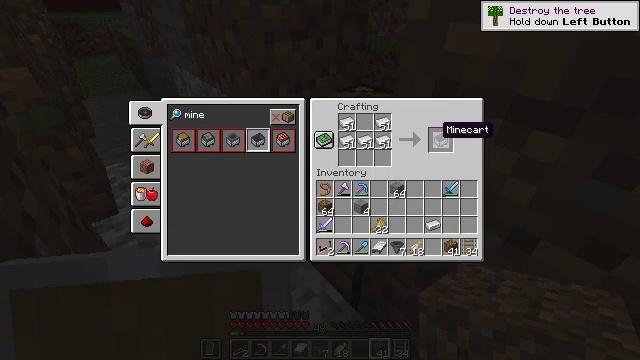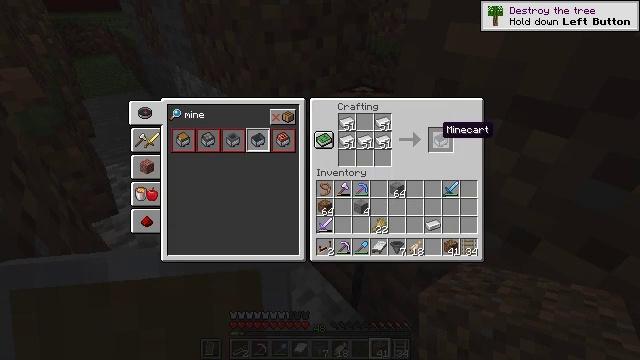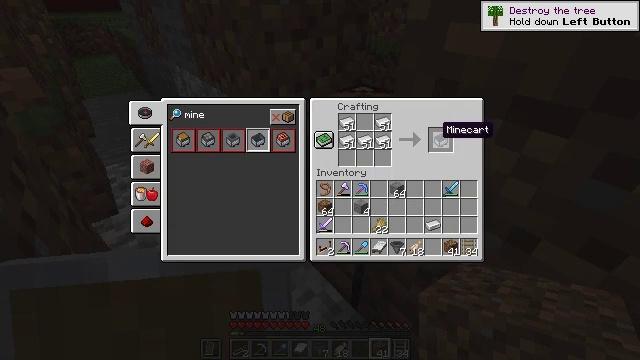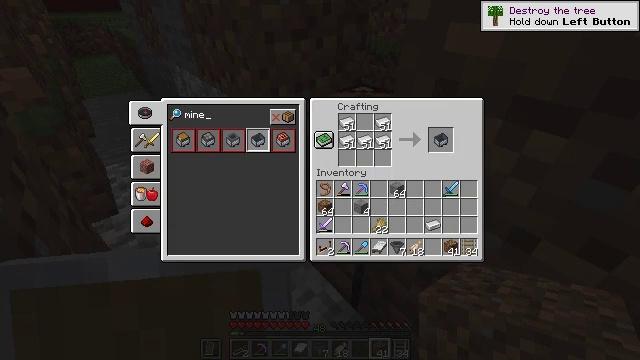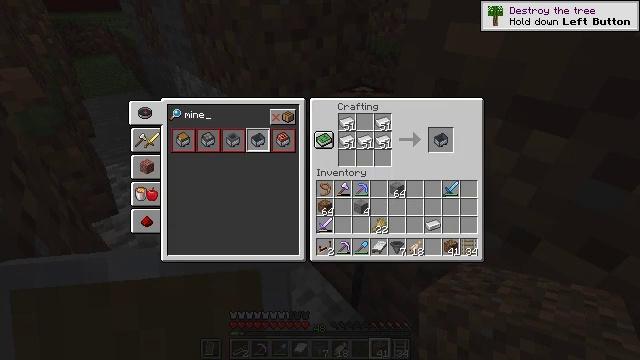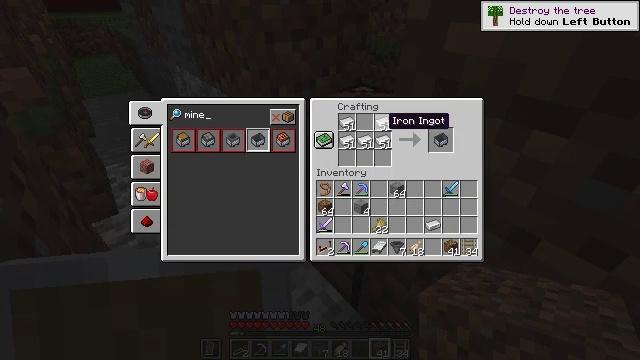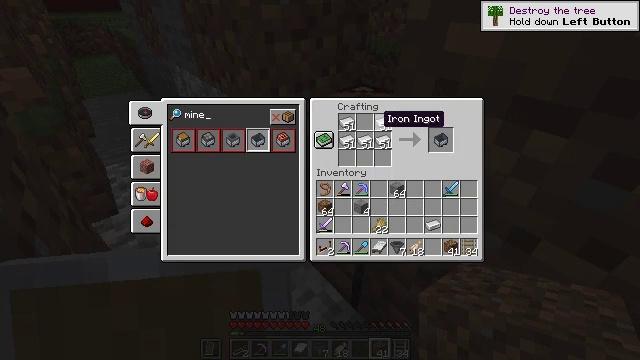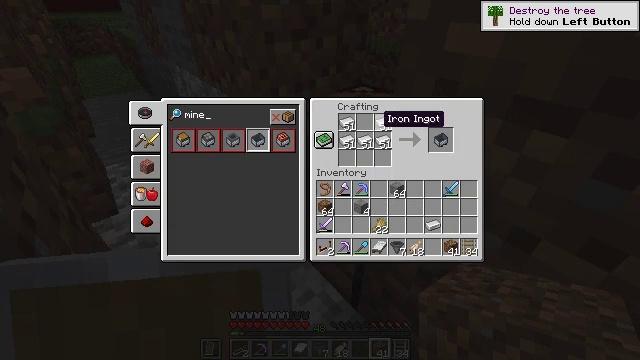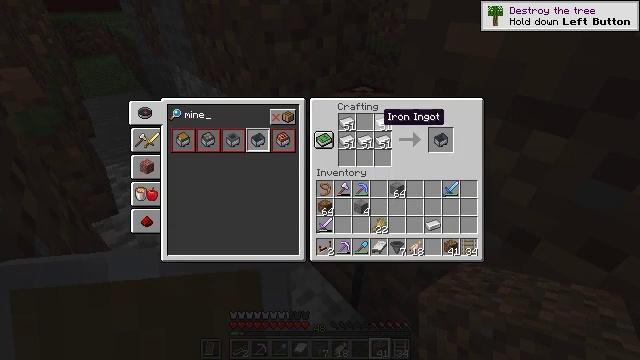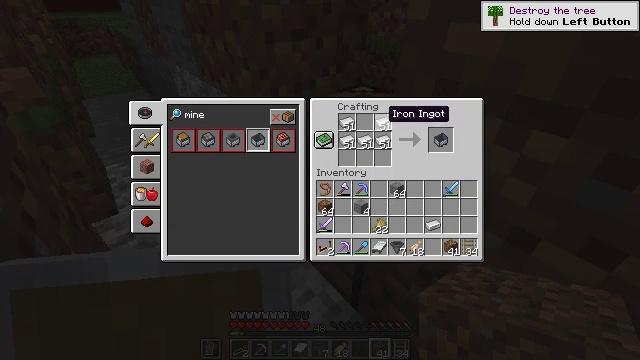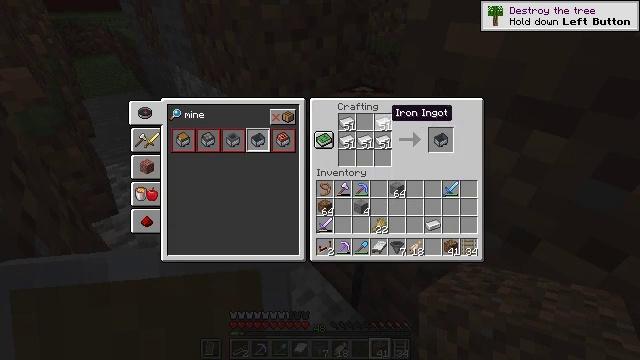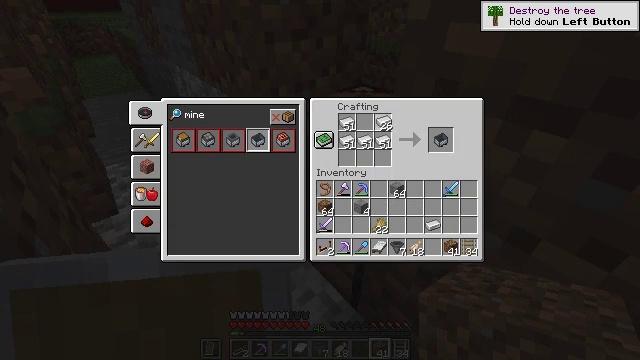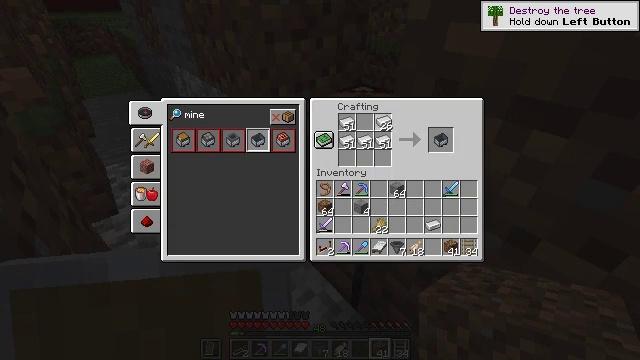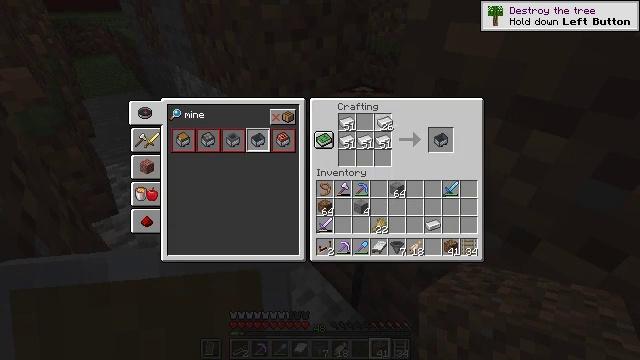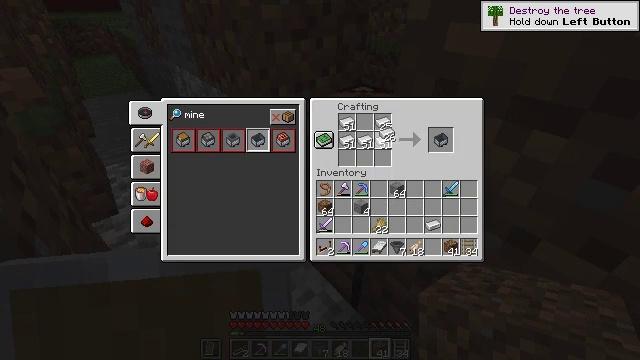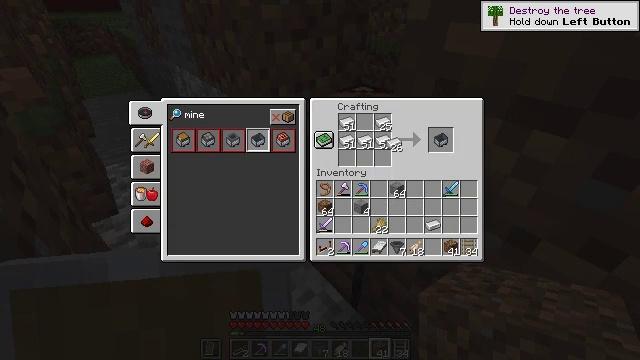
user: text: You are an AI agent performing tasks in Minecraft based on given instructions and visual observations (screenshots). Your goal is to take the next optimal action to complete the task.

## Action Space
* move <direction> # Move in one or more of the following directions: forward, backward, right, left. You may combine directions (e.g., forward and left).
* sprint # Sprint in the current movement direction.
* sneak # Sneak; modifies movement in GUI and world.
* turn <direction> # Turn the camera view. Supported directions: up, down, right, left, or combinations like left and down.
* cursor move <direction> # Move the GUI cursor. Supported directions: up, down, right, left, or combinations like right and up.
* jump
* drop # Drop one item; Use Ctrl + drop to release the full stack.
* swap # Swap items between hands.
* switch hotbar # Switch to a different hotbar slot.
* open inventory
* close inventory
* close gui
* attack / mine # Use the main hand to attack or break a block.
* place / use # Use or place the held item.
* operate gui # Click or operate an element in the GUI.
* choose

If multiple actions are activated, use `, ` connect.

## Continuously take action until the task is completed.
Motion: motion action
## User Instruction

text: Assemble a minecart with iron ingots at the crafting table.
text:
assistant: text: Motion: no_op
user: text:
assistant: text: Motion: no_op
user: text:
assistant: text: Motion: cursor move left
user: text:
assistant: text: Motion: cursor move left
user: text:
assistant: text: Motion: cursor move left
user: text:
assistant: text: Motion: no_op
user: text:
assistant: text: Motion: no_op
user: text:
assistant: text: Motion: no_op
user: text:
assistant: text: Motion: no_op
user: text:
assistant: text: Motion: no_op
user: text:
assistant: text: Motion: choose
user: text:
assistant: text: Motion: choose
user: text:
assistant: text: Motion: choose
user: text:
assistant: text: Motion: cursor move down
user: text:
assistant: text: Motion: cursor move right and down
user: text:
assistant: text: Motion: cursor move right and down
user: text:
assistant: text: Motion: cursor move down
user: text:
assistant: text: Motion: no_op
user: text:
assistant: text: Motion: cursor move down
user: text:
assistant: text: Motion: no_op
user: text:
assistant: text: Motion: no_op
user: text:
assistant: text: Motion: operate gui
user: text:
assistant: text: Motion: operate gui
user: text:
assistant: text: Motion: no_op
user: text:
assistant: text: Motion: cursor move left and up
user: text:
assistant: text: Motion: cursor move left and up
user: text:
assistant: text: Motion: cursor move up
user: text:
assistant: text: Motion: no_op
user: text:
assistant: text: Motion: no_op
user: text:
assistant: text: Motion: no_op